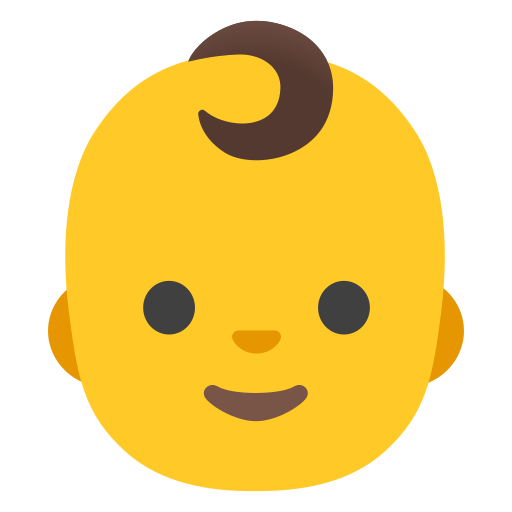
Emoji: 👶